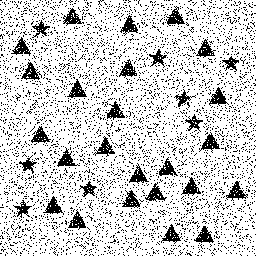
Squares: 0
Triangles: 24
Stars: 8
Total shapes: 32